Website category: sports
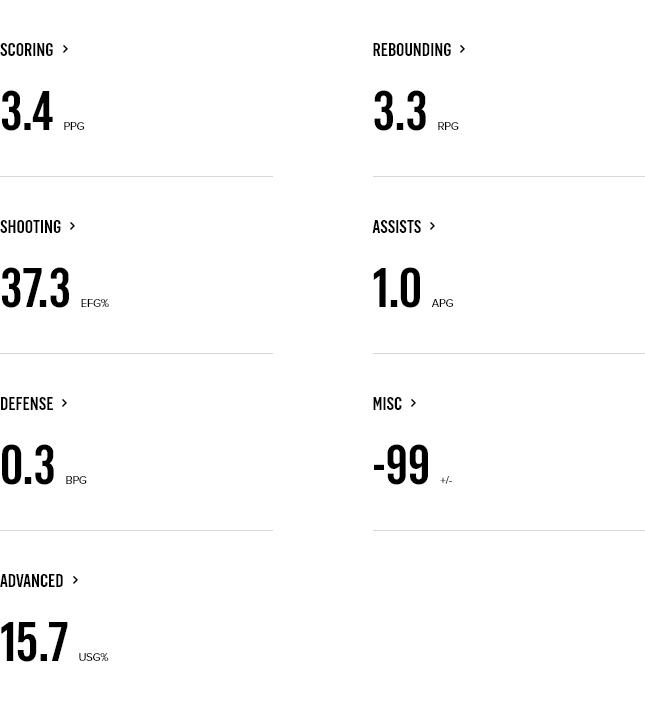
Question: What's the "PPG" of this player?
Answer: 3.4

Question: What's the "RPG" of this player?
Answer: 3.3

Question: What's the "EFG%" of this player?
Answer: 37.3

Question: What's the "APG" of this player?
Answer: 1.0

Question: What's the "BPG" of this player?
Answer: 0.3

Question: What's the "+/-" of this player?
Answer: -99

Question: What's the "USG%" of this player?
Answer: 15.7

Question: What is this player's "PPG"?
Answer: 3.4

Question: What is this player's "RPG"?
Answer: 3.3

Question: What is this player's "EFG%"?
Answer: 37.3

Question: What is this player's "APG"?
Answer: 1.0

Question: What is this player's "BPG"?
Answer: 0.3

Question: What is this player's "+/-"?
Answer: -99

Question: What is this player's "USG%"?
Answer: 15.7

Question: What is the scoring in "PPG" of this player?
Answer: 3.4

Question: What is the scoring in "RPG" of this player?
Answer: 3.3

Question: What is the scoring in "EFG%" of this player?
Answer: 37.3

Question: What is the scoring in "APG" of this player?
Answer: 1.0

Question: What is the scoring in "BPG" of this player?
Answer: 0.3

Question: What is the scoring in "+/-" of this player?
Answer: -99

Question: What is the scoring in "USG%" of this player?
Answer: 15.7

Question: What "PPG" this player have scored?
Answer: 3.4

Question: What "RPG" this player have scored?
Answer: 3.3

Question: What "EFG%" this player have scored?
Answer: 37.3

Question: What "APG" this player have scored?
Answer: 1.0

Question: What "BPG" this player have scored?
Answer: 0.3

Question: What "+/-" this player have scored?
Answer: -99

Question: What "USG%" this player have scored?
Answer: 15.7

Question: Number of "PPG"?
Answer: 3.4

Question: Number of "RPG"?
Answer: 3.3

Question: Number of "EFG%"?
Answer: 37.3

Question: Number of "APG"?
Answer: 1.0

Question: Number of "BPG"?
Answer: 0.3

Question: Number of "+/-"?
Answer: -99

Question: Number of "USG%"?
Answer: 15.7

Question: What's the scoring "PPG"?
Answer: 3.4

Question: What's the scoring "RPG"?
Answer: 3.3

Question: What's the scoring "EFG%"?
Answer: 37.3

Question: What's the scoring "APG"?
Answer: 1.0

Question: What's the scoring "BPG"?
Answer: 0.3

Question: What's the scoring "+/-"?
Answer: -99

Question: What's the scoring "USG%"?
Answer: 15.7